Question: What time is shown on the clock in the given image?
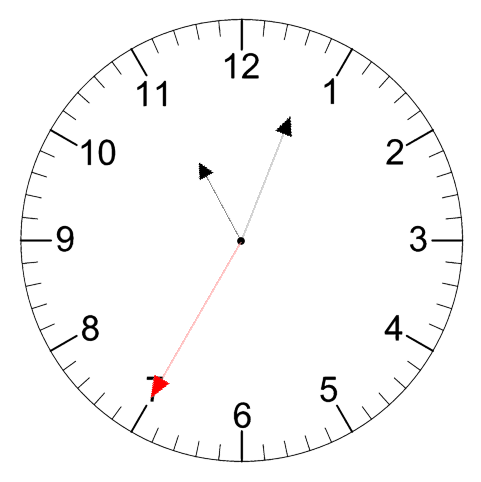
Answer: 11:03:35